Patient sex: M
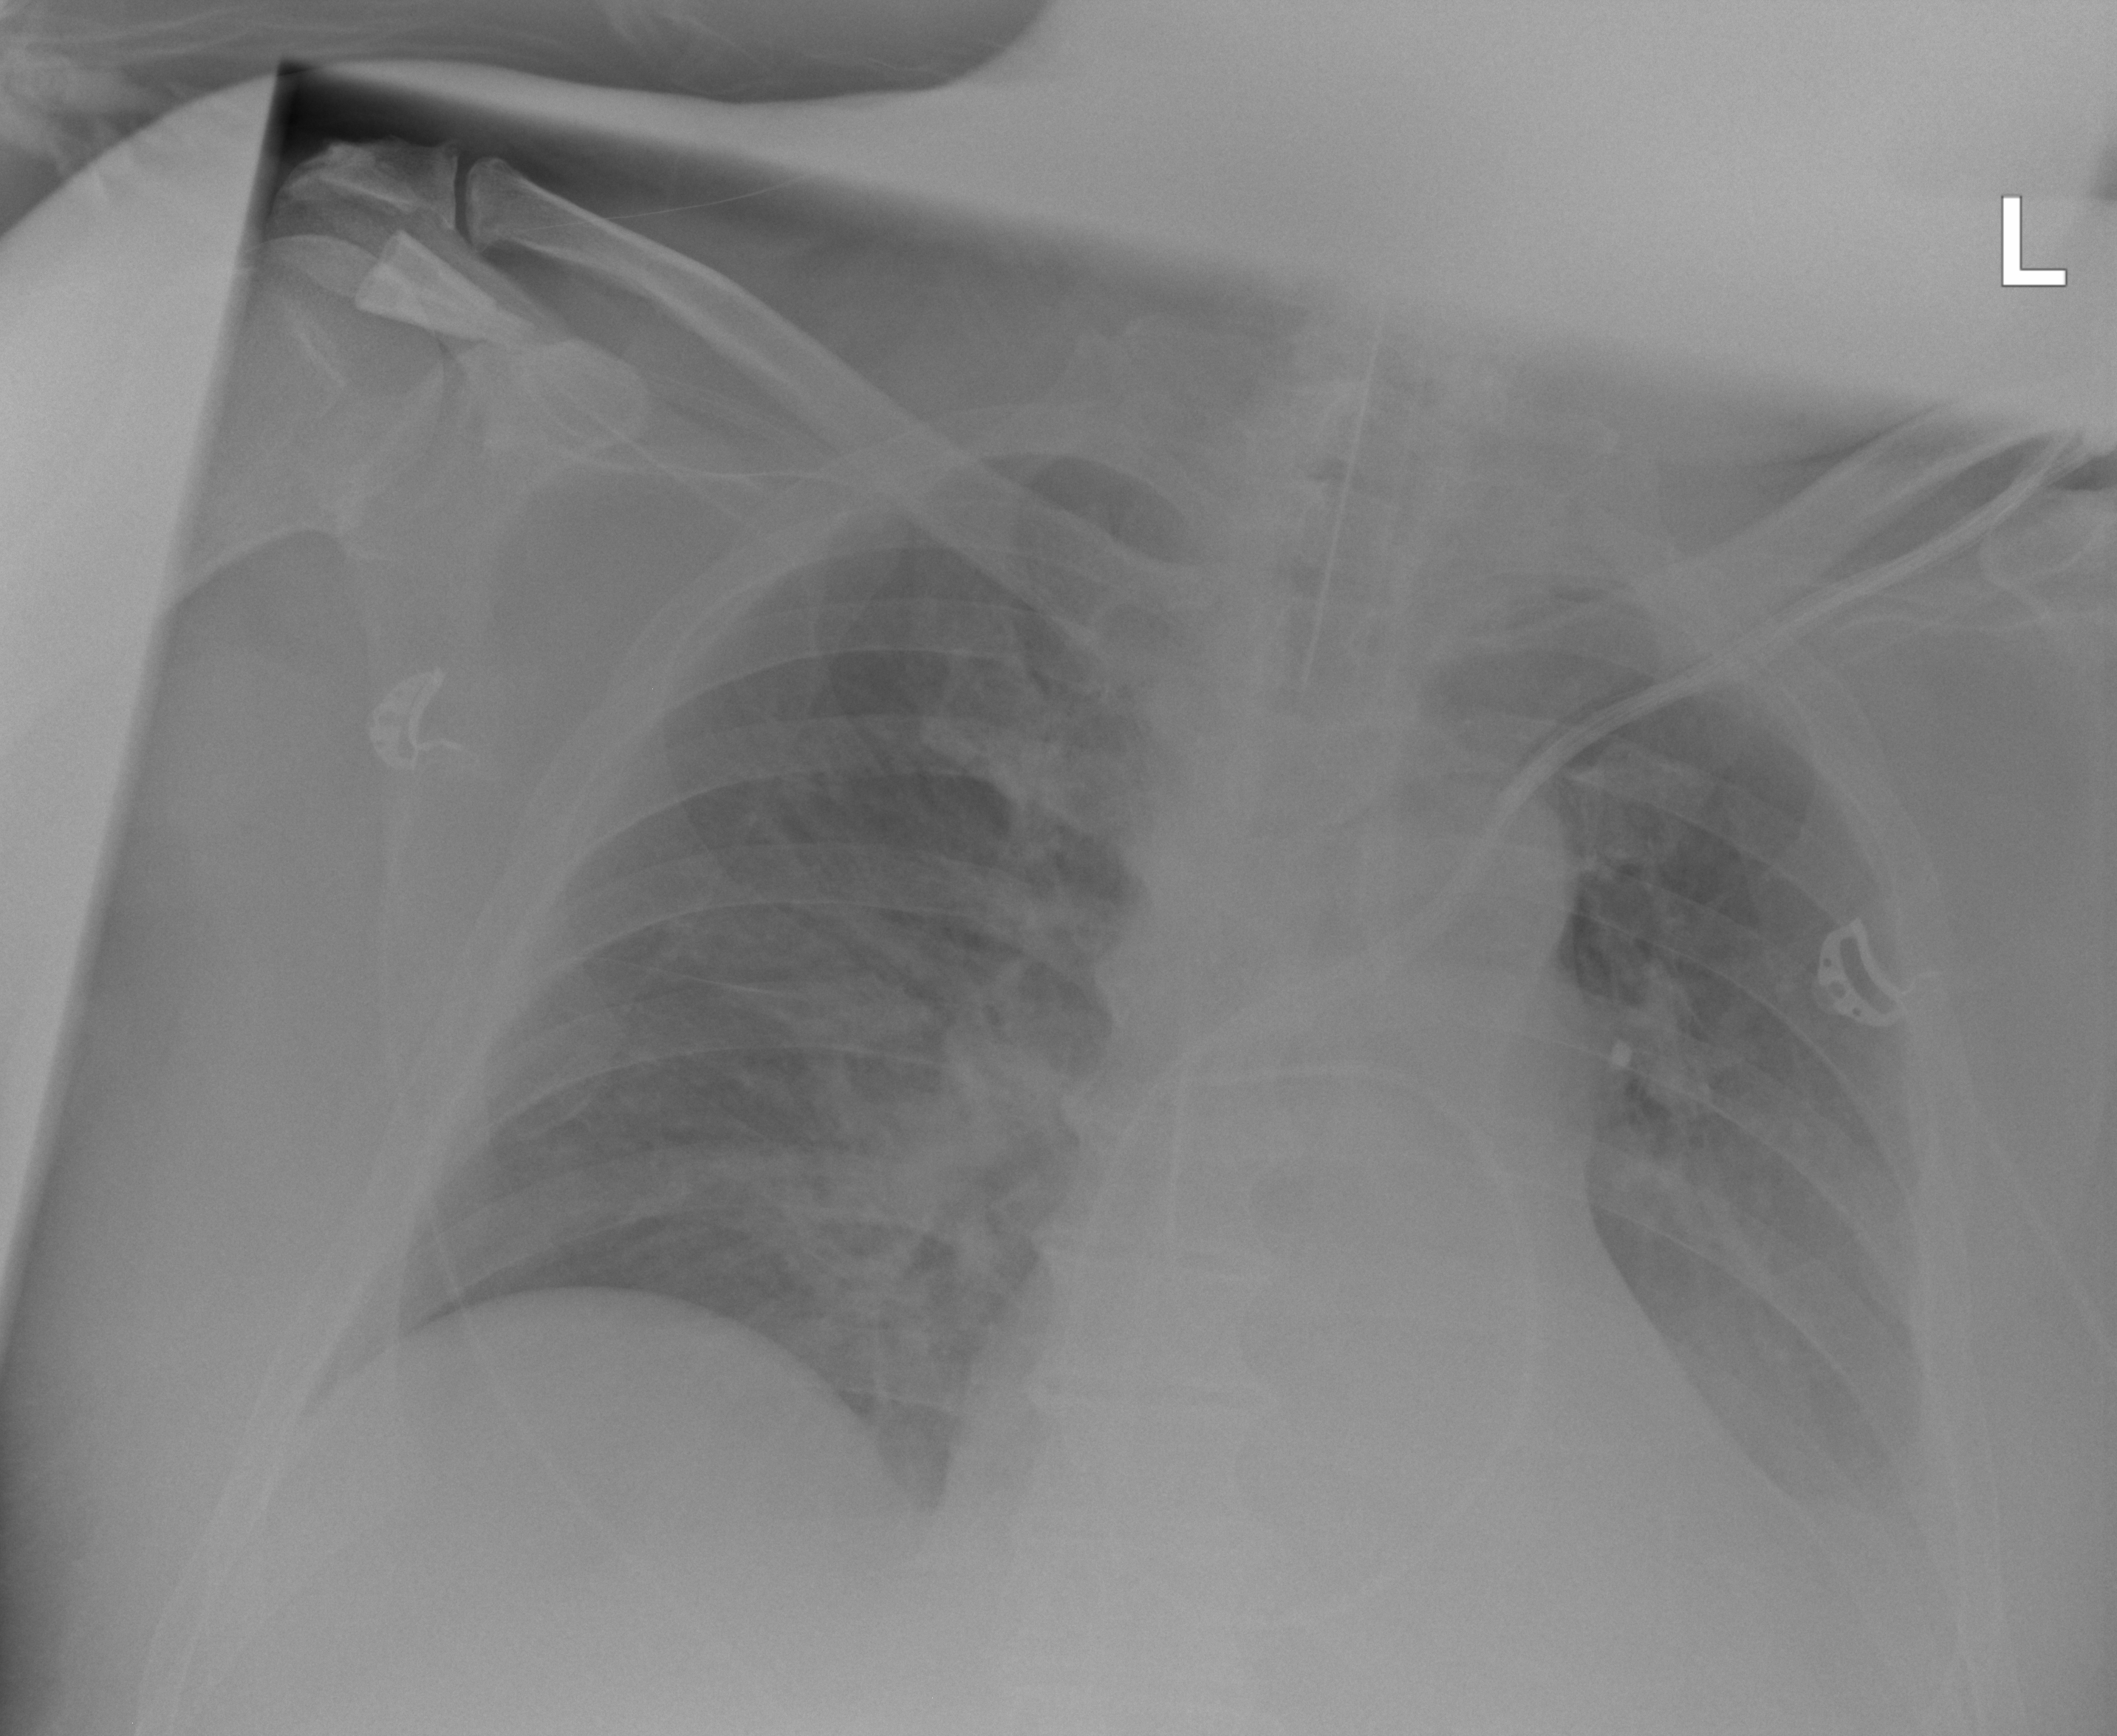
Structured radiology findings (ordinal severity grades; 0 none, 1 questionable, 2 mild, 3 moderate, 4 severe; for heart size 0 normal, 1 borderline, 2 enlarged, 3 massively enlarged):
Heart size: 0
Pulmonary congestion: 2
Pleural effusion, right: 1
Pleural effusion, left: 3
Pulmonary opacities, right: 2
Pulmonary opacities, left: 0
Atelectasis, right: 0
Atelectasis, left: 3